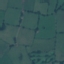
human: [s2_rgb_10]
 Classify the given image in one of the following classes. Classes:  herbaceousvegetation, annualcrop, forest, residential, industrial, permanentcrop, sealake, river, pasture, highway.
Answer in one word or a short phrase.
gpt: Pasture